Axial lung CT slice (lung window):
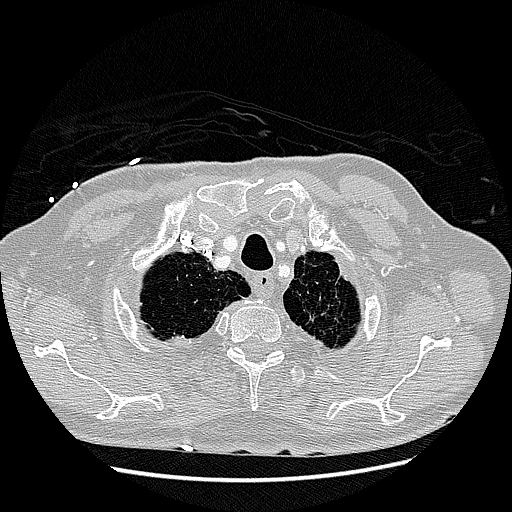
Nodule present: no